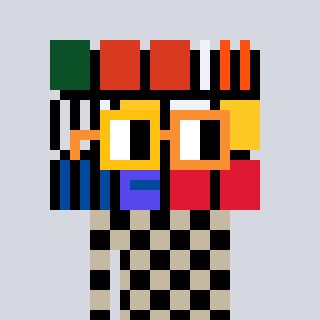
a pixel art character with square yellow and orange glasses, a abstract-shaped head and a bege-colored body on a cool background